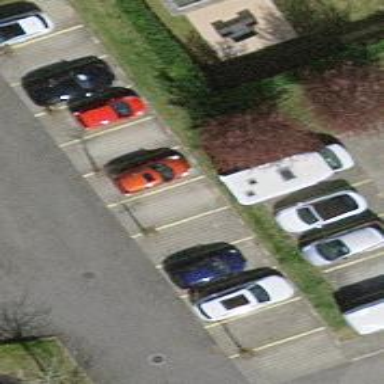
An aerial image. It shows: Paved parking area.